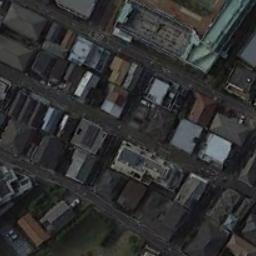
Label: residential